九年级 · 度量几何学
如图, 过 $\odot O$ 上一点 $C$ 作 $\odot O$ 的切线, 交 $\odot O$ 直径 $A B$ 的延长线于点 $D$, 若 $\angle D=40^{\circ}$, 则 $\angle A$ 的度数为 \$ \qquad \$ .

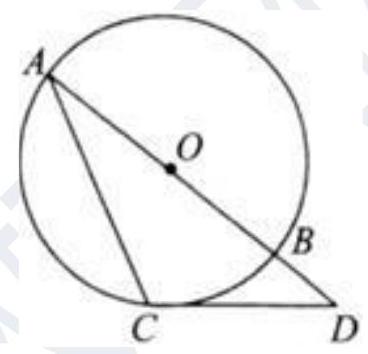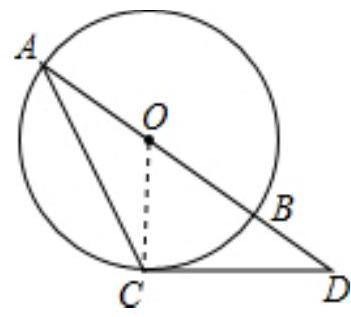
答案: $25^{\circ}$
解析: 连接 $O C$,

$\because C D$ 切 $\odot O$ 于 $C$,

$\therefore O C \perp C D$,

$\therefore \angle O C D=90^{\circ}$,

$\because \angle D=40^{\circ}$,

$\therefore \angle C O D=180^{\circ}-90^{\circ}-40^{\circ}=50^{\circ}$,

$\because O A=O C$,

$\therefore \angle A=\angle O C A$,

$\because \angle A+\angle O C A=\angle C O D=50^{\circ}$,

$\therefore \angle A=25^{\circ}$.

故答案为 $25^{\circ}$.